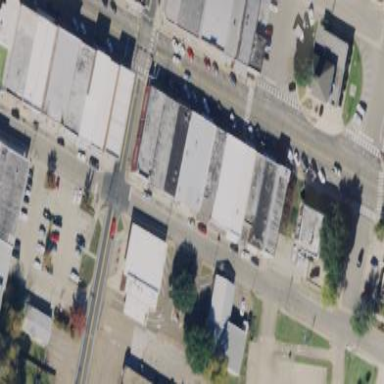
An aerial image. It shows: Commercial building.